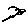
Label: bird